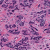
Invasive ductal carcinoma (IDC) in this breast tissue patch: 0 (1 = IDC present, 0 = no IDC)